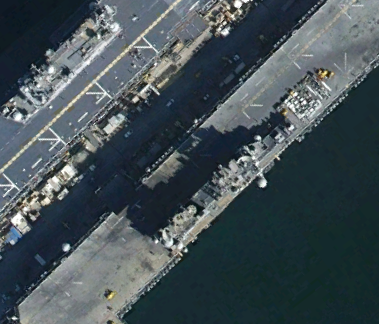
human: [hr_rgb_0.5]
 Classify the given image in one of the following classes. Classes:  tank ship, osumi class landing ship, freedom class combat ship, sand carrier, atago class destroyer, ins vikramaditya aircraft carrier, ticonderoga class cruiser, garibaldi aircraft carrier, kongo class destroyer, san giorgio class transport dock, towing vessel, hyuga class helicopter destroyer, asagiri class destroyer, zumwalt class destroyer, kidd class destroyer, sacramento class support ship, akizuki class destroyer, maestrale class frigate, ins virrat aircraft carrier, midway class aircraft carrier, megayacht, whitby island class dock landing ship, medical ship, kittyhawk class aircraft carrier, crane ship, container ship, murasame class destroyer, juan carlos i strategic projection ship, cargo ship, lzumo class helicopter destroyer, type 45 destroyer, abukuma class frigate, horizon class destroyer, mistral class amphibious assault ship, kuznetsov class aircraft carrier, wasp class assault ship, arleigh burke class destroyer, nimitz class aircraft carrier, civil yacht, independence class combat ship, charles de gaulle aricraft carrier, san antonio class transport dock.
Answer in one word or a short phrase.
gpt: Wasp class assault ship